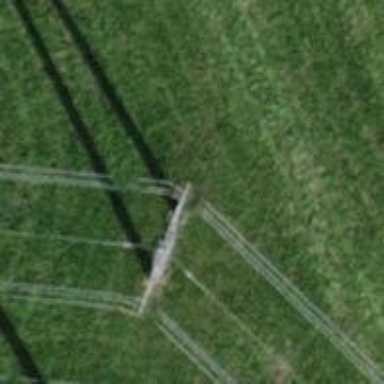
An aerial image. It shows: Power pole.